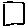
Label: square